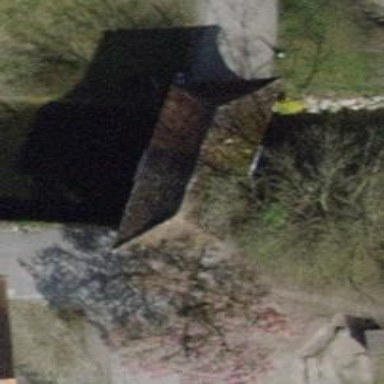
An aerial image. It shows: Covered footway on bridge.